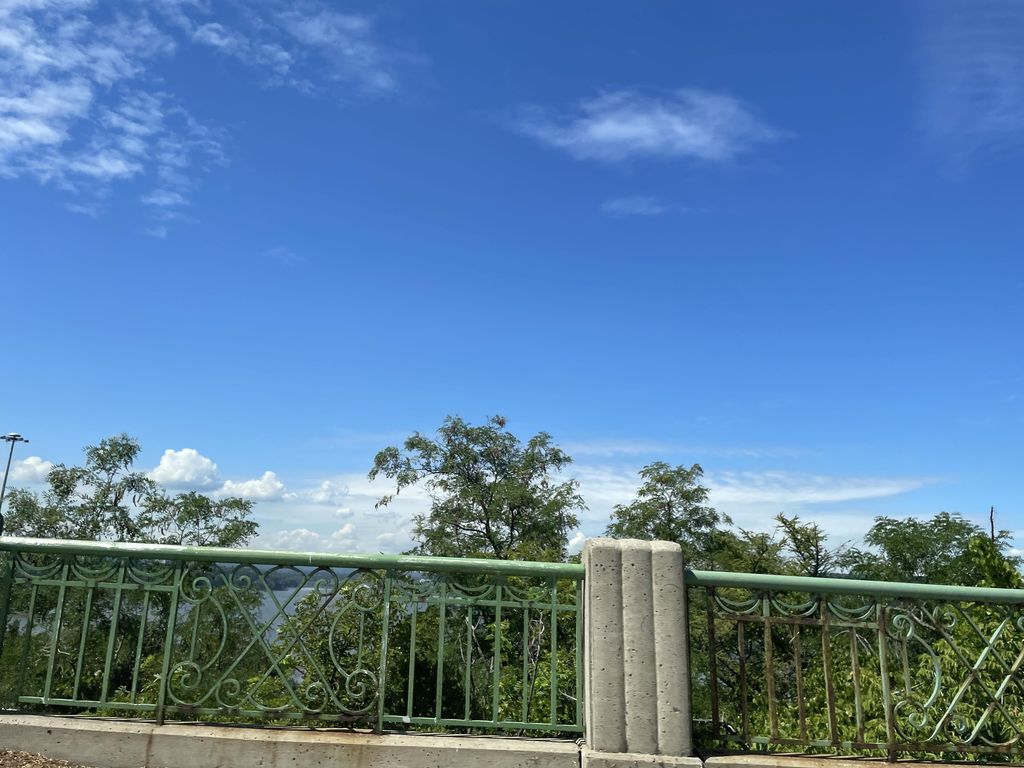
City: hamilton